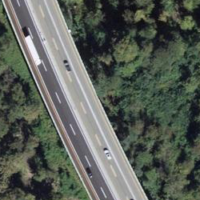
EUNIS habitat code: 57
Species observed at this site:
Colias croceus